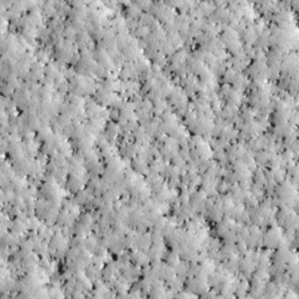
Label: non_frost